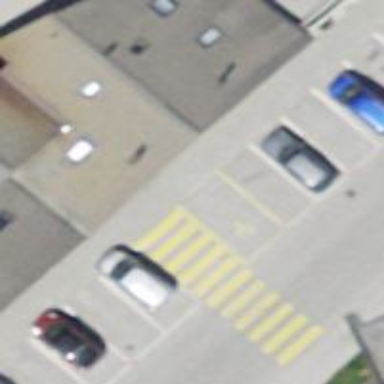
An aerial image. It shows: Parking space designated for disabled individuals.